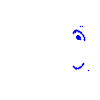
Particle: pion